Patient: sex F, age 58
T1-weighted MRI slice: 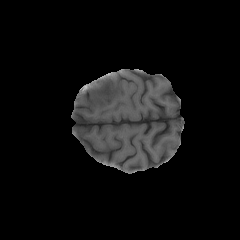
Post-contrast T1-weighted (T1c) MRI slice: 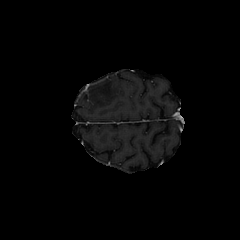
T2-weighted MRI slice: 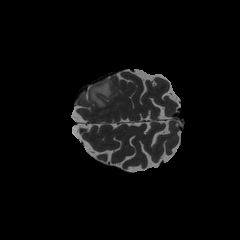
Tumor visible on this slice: yes
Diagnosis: Glioblastoma, IDH-wildtype
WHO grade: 4